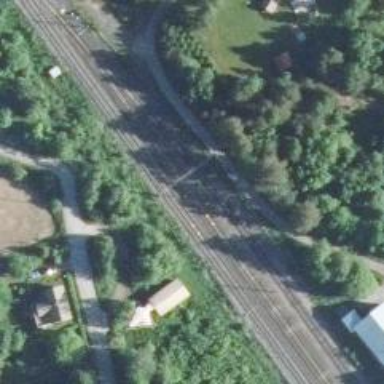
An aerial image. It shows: Railway signal.